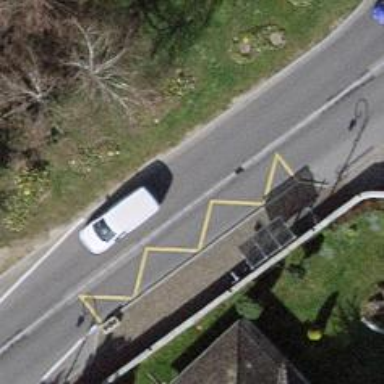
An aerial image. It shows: Bus stop with designated stop position for public transport.